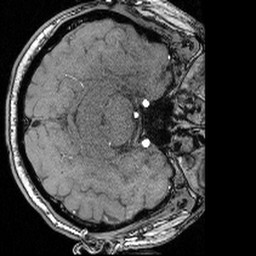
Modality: angio
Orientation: axial
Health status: ill
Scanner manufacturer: siemens
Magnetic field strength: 3 T
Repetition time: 0.022 s
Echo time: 0.00395 s